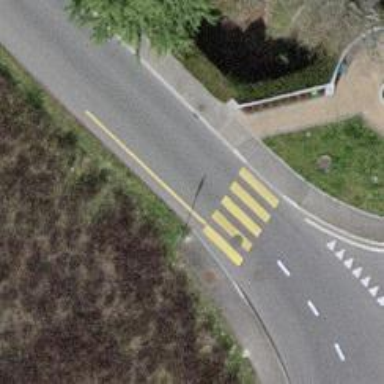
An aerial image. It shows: Uncontrolled road crossing.